Question: Maybe someone could help me here...
I'm using old version of azure portal, trying to add my TFS online account.
On the URL combobox, It continuously says "URL: (Excluded) mytfs".
And doesn't allow me to add it on the "fast creation" option.
How can I change this situation of "Excluded" of my tfs site?
Thanks.
UPDATED:
Screenshot of the problem, as you can see it says (Excluded) and i can't take it of that state.
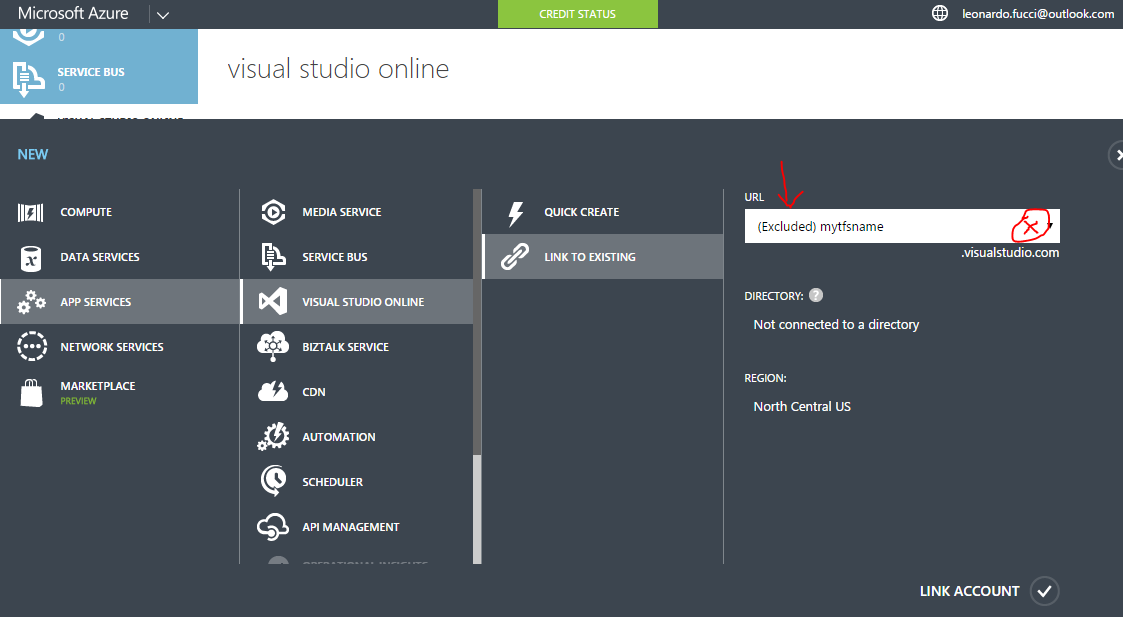
Answer: Well, finally I get the answer by myself, by pure coincidence.
I configured Active Directory to my tfs account and it started working after that.
Now I can use tfs and my sites.
thanks for the help.